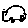
Label: car